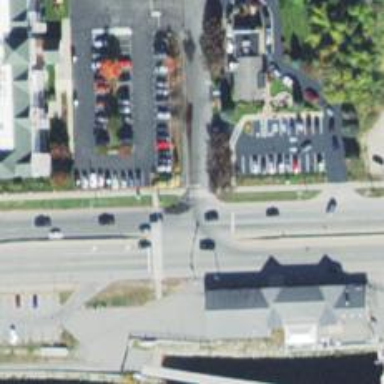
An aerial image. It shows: Crossing road.